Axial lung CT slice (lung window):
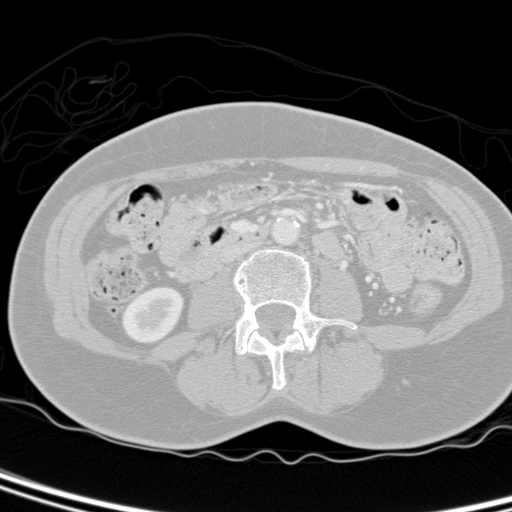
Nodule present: no